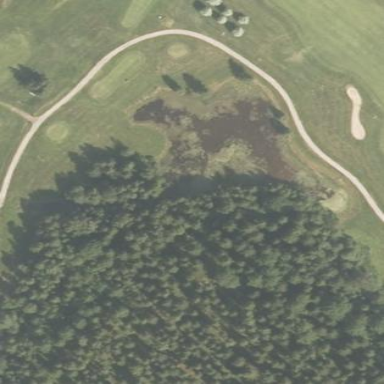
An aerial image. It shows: Water hazard on golf course. The hazard is natural water feature.